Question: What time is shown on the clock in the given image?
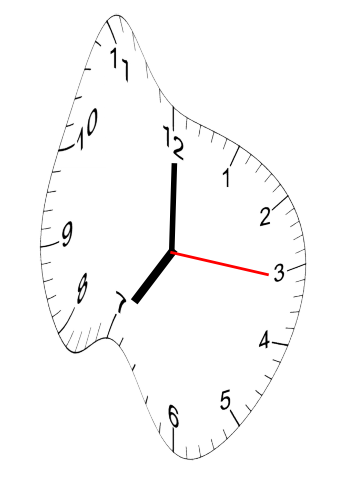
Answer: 07:00:16